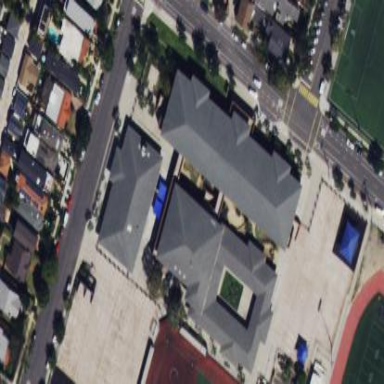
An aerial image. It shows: School building.